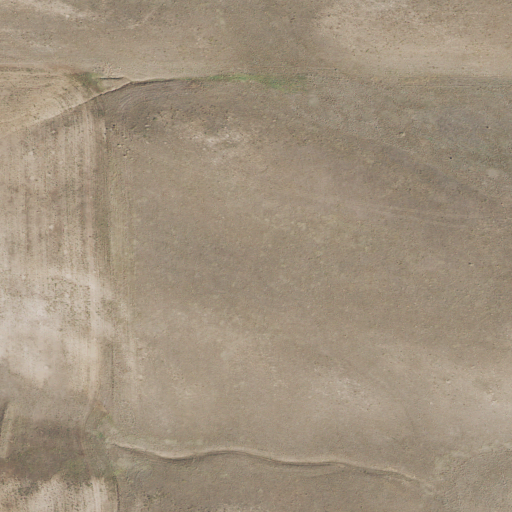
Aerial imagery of mountains in Utah named North Hansel Mountains containing shrub, cultivated crops, pasture, and grassland